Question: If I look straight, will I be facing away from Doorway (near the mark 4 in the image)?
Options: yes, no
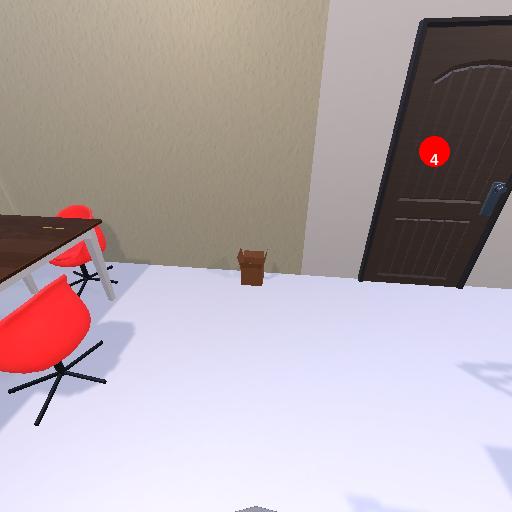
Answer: yes